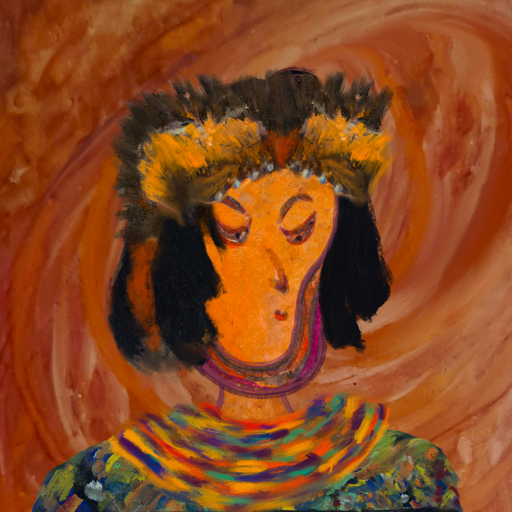
Background: Pious_Lady, Head And Neck Side: Hypocrite_w_Hair, Face Side: Hypocrite, Bust: An_Impression, Hair Side: Mosgoul, Head Accessory: Gypsy_Queen, Second Necklace: An_Impression_2, Necklace: Blank, Baby: Blank